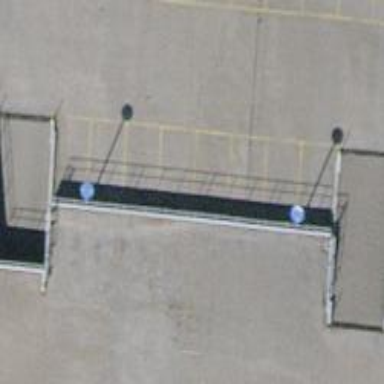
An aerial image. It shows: Tunnel with asphalt surface used as parking aisle for services.